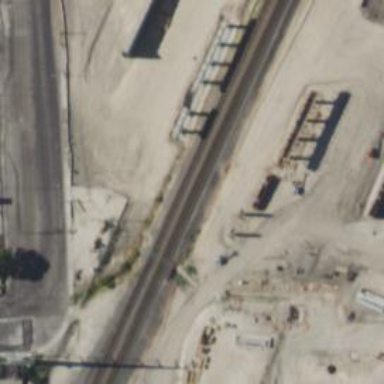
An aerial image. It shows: Secondary link road on asphalt bridge.